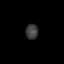
Tissue: skin
Cell type: Epithelial cells
Senescence score: 0.2876
Nuclear area (px): 182
Mean DAPI intensity: 61.181